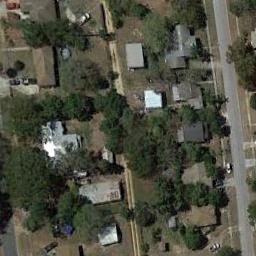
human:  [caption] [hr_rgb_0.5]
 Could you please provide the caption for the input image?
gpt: The medium residential area has lots of neatly arranged houses and some trees are among these houses .

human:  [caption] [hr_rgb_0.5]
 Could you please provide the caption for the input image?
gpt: There is a road in the middle residential area .

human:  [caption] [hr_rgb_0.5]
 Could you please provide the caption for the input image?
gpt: The medium residential is on the grass next to some trees .

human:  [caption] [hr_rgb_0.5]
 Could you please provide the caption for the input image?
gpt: There is a road next to a medium-sized house .

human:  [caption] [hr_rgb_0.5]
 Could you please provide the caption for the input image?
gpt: There are some green trees and yellow lawns on the medium residential area .